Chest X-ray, PA view. Patient: 54 years old, sex M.
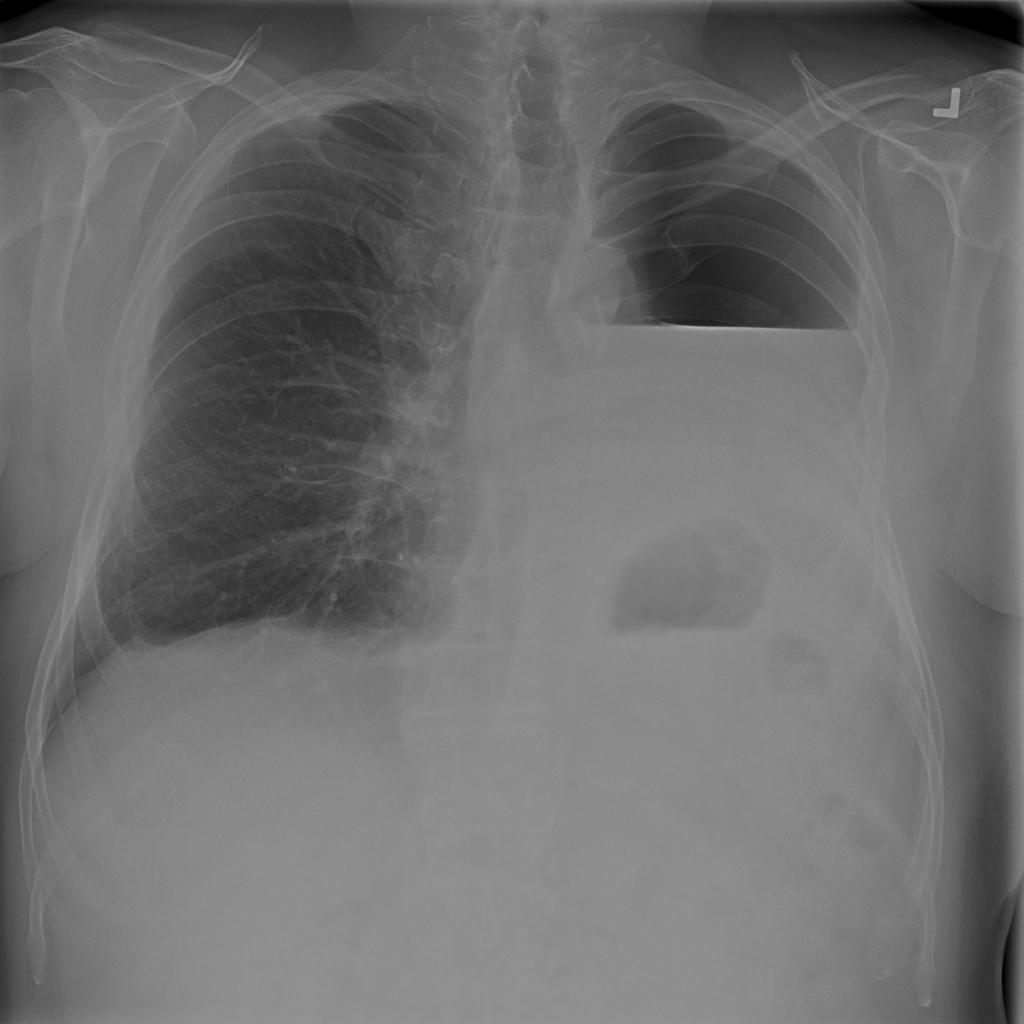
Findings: No Finding